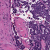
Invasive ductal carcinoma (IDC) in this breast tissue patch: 1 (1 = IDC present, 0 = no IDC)